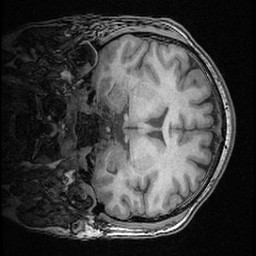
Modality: T1w
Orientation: coronal
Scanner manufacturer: ge
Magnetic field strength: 3 T
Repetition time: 0.008572 s
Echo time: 0.003384 s